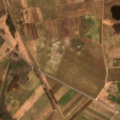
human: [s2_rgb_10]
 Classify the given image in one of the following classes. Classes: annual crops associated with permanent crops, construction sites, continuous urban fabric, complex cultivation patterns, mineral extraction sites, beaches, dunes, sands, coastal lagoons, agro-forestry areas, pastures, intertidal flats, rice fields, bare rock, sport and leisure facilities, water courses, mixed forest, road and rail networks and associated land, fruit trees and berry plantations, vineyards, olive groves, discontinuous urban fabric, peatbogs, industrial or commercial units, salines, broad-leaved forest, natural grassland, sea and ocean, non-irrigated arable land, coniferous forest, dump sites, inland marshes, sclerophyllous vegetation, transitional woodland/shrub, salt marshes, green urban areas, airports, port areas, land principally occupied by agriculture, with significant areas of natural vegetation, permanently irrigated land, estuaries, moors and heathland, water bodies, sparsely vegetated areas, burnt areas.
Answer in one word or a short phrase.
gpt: non-irrigated arable land, complex cultivation patterns